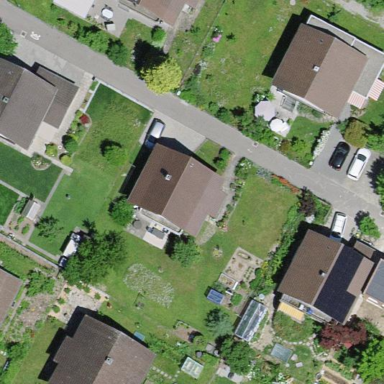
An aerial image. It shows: Residential building.